Question: I'm currently using GDI+ to draw a line graph, and using 'Graphics.DrawCurve' to smooth out the line. The problem is that the curve doesn't always match the points I feed it, and that makes the curve grow out of the graph frame in some points, as seen below(red is 'Graphics.DrawLines', green is 'Graphics.DrawCurve').

How would I go about solving this?
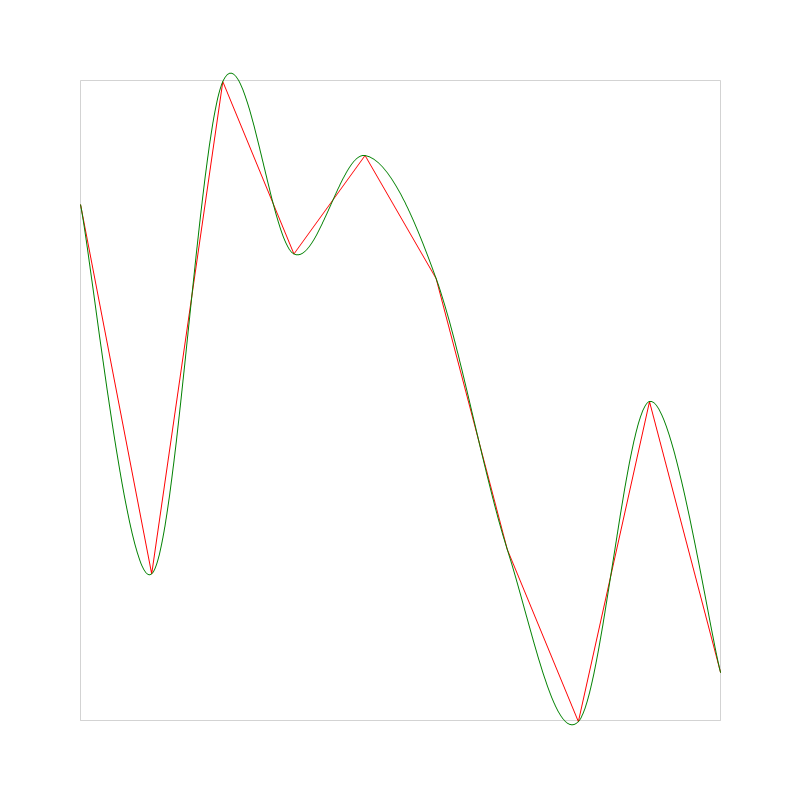
Answer: The simplest solution is to set a tension:

The green curve is drawn with the default tension, the blue one set a tension of '0.1f':
'''
private void panel1_Paint(object sender, PaintEventArgs e)
{
e.Graphics.SmoothingMode = SmoothingMode.AntiAlias;
e.Graphics.DrawLines(Pens.Red, points.ToArray());
e.Graphics.DrawCurve(Pens.Green, points.ToArray());
e.Graphics.DrawCurve(Pens.Blue, points.ToArray(), 0.1f);
}
'''
You will need to test what is the best compromise, '0.2f' is still ok, '0.3f' is already overdrawing quite a bit..
For a really good solution you will need to use <URL>. This will let you draw curves that can go through the points without any overdrawing and with full control of the radius of the curves; but to to so you will need to 'find', i.e. calculate 'control points', which is anything but trivial..:

This result is by no means perfect but already complicated enough.. I have displayed the 'curve points' and their respective 'control points' in the same color. For each point there is an and an control point. For a smooth curve they need to have the same tangents/gradients in their curve points.
I use a few helper functions to calculate a few things about the segments:
- - - -
The main function calculates the array of 'bezier points', that is the 'curve points' and between each pair the and the 'control points'.
In the 'Paint' event it is used like this:
'''
List<PointF> bezz = getBezz(points);
using (Pen pen = new Pen(Color.Black, 2f))
e.Graphics.DrawBeziers(pen, bezz.ToArray());
'''
Here are the functions I used:
'''
List<float> getGradients(List<PointF> p)
{
List<float> grads = new List<float>();
for (int i = 0; i < p.Count - 1; i++)
{
float dx = p[i + 1].X - p[i].X;
float dy = p[i + 1].Y - p[i].Y;
if (dx == 0) grads.Add(dy == 0 ? 0 : dy > 0 ?
float.PositiveInfinity : float.NegativeInfinity);
else grads.Add(dy / dx);
}
return grads;
}
List<float> getLengths(List<PointF> p)
{
List<float> lengs = new List<float>();
for (int i = 0; i < p.Count - 1; i++)
{
float dx = p[i + 1].X - p[i].X;
float dy = p[i + 1].Y - p[i].Y;
lengs.Add((float)Math.Sqrt(dy * dy + dx * dx));
}
return lengs;
}
List<float> getGaps(List<PointF> p, bool horizontal)
{
List<float> gaps = new List<float>();
for (int i = 0; i < p.Count - 1; i++)
{
float dx = p[i + 1].X - p[i].X;
float dy = p[i + 1].Y - p[i].Y;
gaps.Add(horizontal ? dx : dy);
}
return gaps;
}
List<int> getSigns(List<float> g)
{
return g.Select(x => x > 0 ? 1 : x == 0 ? 0 : -1).ToList();
}
'''
And finally the main function; here I make a distinction: Extreme points ( minima & maxima) should have their control points on the same height as the points themselves. This will prevent vertical overflowing. They are easy to find: The signs of their gradients will always altenate.
Other points need to have the same gradient for incoming and outcoming control points. I use the average between the segments' gradients. (Maybe a weighed average would be better..) And I weigh their distance according to the segment lengths..
'''
List<PointF> getBezz(List<PointF> points)
{
List<PointF> bezz = new List<PointF>();
int pMax = points.Count;
List<float> hGaps = getGaps(points, true);
List<float> vGaps = getGaps(points, false);
List<float> grads = getGradients(points);
List<float> lengs = getLengths(points);
List<int> signs = getSigns(grads);
PointF[] bezzA = new PointF[pMax * 3 - 2];
// curve points
for (int i = 0; i < pMax; i++) bezzA[i * 3] = points[i];
// left control points
for (int i = 1; i < pMax; i++)
{
float x = points[i].X - hGaps[i - 1] / 2f;
float y = points[i].Y;
if (i < pMax - 1 && signs[i - 1] == signs[i])
{
float m = (grads[i-1] + grads[i]) / 2f;
y = points[i].Y - hGaps[i-1] / 2f * m * vGaps[i-1] / lengs[i-1];
}
bezzA[i * 3 - 1] = new PointF(x, y);
}
// right control points
for (int i = 0; i < pMax - 1; i++)
{
float x = points[i].X + hGaps[i] / 2f;
float y = points[i].Y;
if (i > 0 && signs[i-1] == signs[i])
{
float m = (grads[i-1] + grads[i]) / 2f;
y = points[i].Y + hGaps[i] / 2f * m * vGaps[i] / lengs[i];
}
bezzA[i * 3 + 1] = new PointF(x, y);
}
return bezzA.ToList();
}
'''
Note that I didn't code for the case of points with the same x-coordinate. So this is ok for 'functional graphs' but not for, say figures, like e.g. stars..